Question: Let's start by considering 2 type of camera rotations:
Camera rotating around a point (Orbit):
'''
def rotate_around_target(self, target, delta):
right = (self.target - self.eye).cross(self.up).normalize()
amount = (right * delta.y + self.up * delta.x)
self.target = target
self.up = self.original_up
self.eye = (
mat4.rotatez(amount.z) *
mat4.rotatey(amount.y) *
mat4.rotatex(amount.x) *
vec3(self.eye)
)
'''
'''
def rotate_target(self, delta):
right = (self.target - self.eye).cross(self.up).normalize()
self.target = (
mat4.translate(self.eye) *
mat4().rotate(delta.y, right) *
mat4().rotate(delta.x, self.up) *
mat4.translate(-self.eye) *
self.target
)
'''
And then just an update function where the projection/view matrices are calculated out of the eye/target/up camera vectors:
'''
def update(self, aspect):
self.view = mat4.lookat(self.eye, self.target, self.up)
self.projection = mat4.perspective_fovx(
self.fov, aspect, self.near, self.far
)
'''
Problem with these rotation functions appears when the camera view direction becomes parallel to the up axis (z-up over here)... at that point the camera behaves in a really nasty way so I'll have glitches such as:

So my question is, how can I adjust the above code so the camera will make full rotations without the end result looking weird at certain edge points (camera axis flipping around :/)?
I'd like to have the same behaviour than many DCC packages out there (3dsmax, maya, ...) where they make full rotations without presenting any strange behaviour.
For those who want to give it a shot to the maths I've decided to create a really minimalistic version that's able to reproduce the explained problems:
'''
import math
from ctypes import c_void_p
import numpy as np
from OpenGL.GL import *
from OpenGL.GLU import *
from OpenGL.GLUT import *
import glm
class Camera():
def __init__(
self,
eye=None, target=None, up=None,
fov=None, near=0.1, far=100000
):
self.eye = eye or glm.vec3(0, 0, 1)
self.target = target or glm.vec3(0, 0, 0)
self.up = up or glm.vec3(0, 1, 0)
self.original_up = glm.vec3(self.up)
self.fov = fov or glm.radians(45)
self.near = near
self.far = far
def update(self, aspect):
self.view = glm.lookAt(
self.eye, self.target, self.up
)
self.projection = glm.perspective(
self.fov, aspect, self.near, self.far
)
def rotate_target(self, delta):
right = glm.normalize(glm.cross(self.target - self.eye, self.up))
M = glm.mat4(1)
M = glm.translate(M, self.eye)
M = glm.rotate(M, delta.y, right)
M = glm.rotate(M, delta.x, self.up)
M = glm.translate(M, -self.eye)
self.target = glm.vec3(M * glm.vec4(self.target, 1.0))
def rotate_around_target(self, target, delta):
right = glm.normalize(glm.cross(self.target - self.eye, self.up))
amount = (right * delta.y + self.up * delta.x)
M = glm.mat4(1)
M = glm.rotate(M, amount.z, glm.vec3(0, 0, 1))
M = glm.rotate(M, amount.y, glm.vec3(0, 1, 0))
M = glm.rotate(M, amount.x, glm.vec3(1, 0, 0))
self.eye = glm.vec3(M * glm.vec4(self.eye, 1.0))
self.target = target
self.up = self.original_up
def rotate_around_origin(self, delta):
return self.rotate_around_target(glm.vec3(0), delta)
class GlutController():
FPS = 0
ORBIT = 1
def __init__(self, camera, velocity=100, velocity_wheel=100):
self.velocity = velocity
self.velocity_wheel = velocity_wheel
self.camera = camera
def glut_mouse(self, button, state, x, y):
self.mouse_last_pos = glm.vec2(x, y)
self.mouse_down_pos = glm.vec2(x, y)
if button == GLUT_LEFT_BUTTON:
self.mode = self.FPS
elif button == GLUT_RIGHT_BUTTON:
self.mode = self.ORBIT
def glut_motion(self, x, y):
pos = glm.vec2(x, y)
move = self.mouse_last_pos - pos
self.mouse_last_pos = pos
if self.mode == self.FPS:
self.camera.rotate_target(move * 0.005)
elif self.mode == self.ORBIT:
self.camera.rotate_around_origin(move * 0.005)
class MyWindow:
def __init__(self, w, h):
self.width = w
self.height = h
glutInit()
glutInitDisplayMode(GLUT_DOUBLE | GLUT_RGB | GLUT_DEPTH)
glutInitWindowSize(w, h)
glutCreateWindow('OpenGL Window')
self.startup()
glutReshapeFunc(self.reshape)
glutDisplayFunc(self.display)
glutMouseFunc(self.controller.glut_mouse)
glutMotionFunc(self.controller.glut_motion)
glutIdleFunc(self.idle_func)
def startup(self):
glEnable(GL_DEPTH_TEST)
aspect = self.width / self.height
self.camera = Camera(
eye=glm.vec3(10, 10, 10),
target=glm.vec3(0, 0, 0),
up=glm.vec3(0, 1, 0)
)
self.model = glm.mat4(1)
self.controller = GlutController(self.camera)
def run(self):
glutMainLoop()
def idle_func(self):
glutPostRedisplay()
def reshape(self, w, h):
glViewport(0, 0, w, h)
self.width = w
self.height = h
def display(self):
self.camera.update(self.width / self.height)
glClearColor(0.2, 0.3, 0.3, 1.0)
glClear(GL_COLOR_BUFFER_BIT | GL_DEPTH_BUFFER_BIT)
glMatrixMode(GL_PROJECTION)
glLoadIdentity()
gluPerspective(glm.degrees(self.camera.fov), self.width / self.height, self.camera.near, self.camera.far)
glMatrixMode(GL_MODELVIEW)
glLoadIdentity()
e = self.camera.eye
t = self.camera.target
u = self.camera.up
gluLookAt(e.x, e.y, e.z, t.x, t.y, t.z, u.x, u.y, u.z)
glColor3f(1, 1, 1)
glBegin(GL_LINES)
for i in range(-5, 6):
if i == 0:
continue
glVertex3f(-5, 0, i)
glVertex3f(5, 0, i)
glVertex3f(i, 0, -5)
glVertex3f(i, 0, 5)
glEnd()
glBegin(GL_LINES)
glColor3f(1, 0, 0)
glVertex3f(-5, 0, 0)
glVertex3f(5, 0, 0)
glColor3f(0, 1, 0)
glVertex3f(0, -5, 0)
glVertex3f(0, 5, 0)
glColor3f(0, 0, 1)
glVertex3f(0, 0, -5)
glVertex3f(0, 0, 5)
glEnd()
glutSwapBuffers()
if __name__ == '__main__':
window = MyWindow(800, 600)
window.run()
'''
In order to run it you'll need to install <URL>
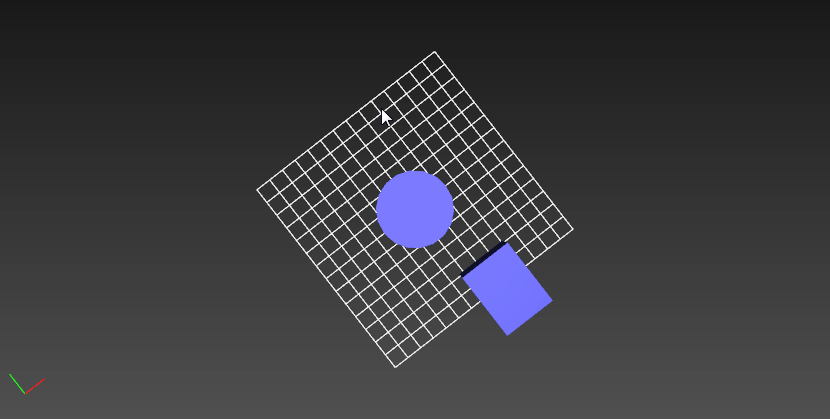
Answer: I recommend to do a rotation around a pivot in view space
You have to know the view matrix ('V'). Since the view matrix is encoded in 'self.eye', 'self.target' and 'self.up', it has to be computed by 'lookAt':
'''
V = glm.lookAt(self.eye, self.target, self.up)
'''
Compute the 'pivot' in view space, the rotation angle and the rotation axis. The axis is in this case the right rotated direction, where the y axis has to be flipped:
'''
pivot = glm.vec3(V * glm.vec4(target.x, target.y, target.z, 1))
axis = glm.vec3(-delta.y, -delta.x, 0)
angle = glm.length(delta)
'''
Set up the rotation matrix 'R' and calculate the ration matrix around the pivot 'RP'. Finally transform the view matrix ('V') by the rotation matrix. The result is the new view matrix 'NV':
'''
R = glm.rotate( glm.mat4(1), angle, axis )
RP = glm.translate(glm.mat4(1), pivot) * R * glm.translate(glm.mat4(1), -pivot)
NV = RP * V
'''
Decode the 'self.eye', 'self.target' and 'self.up' from the new view matrix 'NV':
'''
C = glm.inverse(NV)
targetDist = glm.length(self.target - self.eye)
self.eye = glm.vec3(C[3])
self.target = self.eye - glm.vec3(C[2]) * targetDist
self.up = glm.vec3(C[1])
'''
Full coding of the method 'rotate_around_target_view':
'''
def rotate_around_target_view(self, target, delta):
V = glm.lookAt(self.eye, self.target, self.up)
pivot = glm.vec3(V * glm.vec4(target.x, target.y, target.z, 1))
axis = glm.vec3(-delta.y, -delta.x, 0)
angle = glm.length(delta)
R = glm.rotate( glm.mat4(1), angle, axis )
RP = glm.translate(glm.mat4(1), pivot) * R * glm.translate(glm.mat4(1), -pivot)
NV = RP * V
C = glm.inverse(NV)
targetDist = glm.length(self.target - self.eye)
self.eye = glm.vec3(C[3])
self.target = self.eye - glm.vec3(C[2]) * targetDist
self.up = glm.vec3(C[1])
'''
Finally it can be rotated around the origin of the world and the the eye position or even any other point.
'''
def rotate_around_origin(self, delta):
return self.rotate_around_target_view(glm.vec3(0), delta)
def rotate_target(self, delta):
return self.rotate_around_target_view(self.eye, delta)
'''
---
Alternatively the rotation can be performed in world space on the model. The solution is very similar.
The rotation is done in world space, so the pivot hasn't to be transforms to view space and The rotation is applied before the view matrix ('NV = V * RP'):
'''
def rotate_around_target_world(self, target, delta):
V = glm.lookAt(self.eye, self.target, self.up)
pivot = target
axis = glm.vec3(-delta.y, -delta.x, 0)
angle = glm.length(delta)
R = glm.rotate( glm.mat4(1), angle, axis )
RP = glm.translate(glm.mat4(1), pivot) * R * glm.translate(glm.mat4(1), -pivot)
NV = V * RP
C = glm.inverse(NV)
targetDist = glm.length(self.target - self.eye)
self.eye = glm.vec3(C[3])
self.target = self.eye - glm.vec3(C[2]) * targetDist
self.up = glm.vec3(C[1])
def rotate_around_origin(self, delta):
return self.rotate_around_target_world(glm.vec3(0), delta)
'''
<URL>
---
Of course both solutions can be combined. By dragging vertical (up and down), the view can be rotated on its horizontal axis. And by dragging horizontal (left and right) the model (world) can be rotated around its (up) axis:
'''
def rotate_around_target(self, target, delta):
if abs(delta.x) > 0:
self.rotate_around_target_world(target, glm.vec3(delta.x, 0.0, 0.0))
if abs(delta.y) > 0:
self.rotate_around_target_view(target, glm.vec3(0.0, delta.y, 0.0))
'''
---
I order to achieve a minimal invasive approach, considering the original code of the question, I'll make the following suggestion:
- After the manipulation the target of the view should be the input parameter 'target'of the function 'rotate_around_target'.- A horizontal mouse movement should rotate the view around the up vector of the world- a vertical mouse movement should tilt the view around current horizontal axis
I came up to the following approach:
1. Calculate the current line of sight (los), up vector (up) and horizontla axis (right)
2. Upright the up vector, by projecting the up vector to a plane which is given by the original up vector and the current line of sight. This is don by Gram-Schmidt orthogonalization.
3. Tilt around the current horizontal axis. This means los and up is rotated around the right axis.
4. Rotate around the up vector. los and right is rotated around up.
5. Calculate set the up and calculate the eye and target position, where the target is set by the input parameter target:
'''
def rotate_around_target(self, target, delta):
# get directions
los = self.target - self.eye
losLen = glm.length(los)
right = glm.normalize(glm.cross(los, self.up))
up = glm.cross(right, los)
# upright up vector (Gram-Schmidt orthogonalization)
fix_right = glm.normalize(glm.cross(los, self.original_up))
UPdotX = glm.dot(fix_right, up)
up = glm.normalize(up - UPdotX * fix_right)
right = glm.normalize(glm.cross(los, up))
los = glm.cross(up, right)
# tilt around horizontal axis
RHor = glm.rotate(glm.mat4(1), delta.y, right)
up = glm.vec3(RHor * glm.vec4(up, 0.0))
los = glm.vec3(RHor * glm.vec4(los, 0.0))
# rotate around up vector
RUp = glm.rotate(glm.mat4(1), delta.x, up)
right = glm.vec3(RUp * glm.vec4(right, 0.0))
los = glm.vec3(RUp * glm.vec4(los, 0.0))
# set eye, target and up
self.eye = target - los * losLen
self.target = target
self.up = up
'''